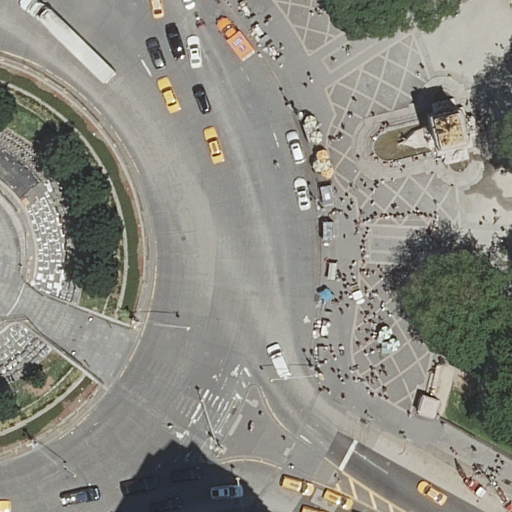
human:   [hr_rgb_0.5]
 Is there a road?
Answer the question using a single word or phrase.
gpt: yes

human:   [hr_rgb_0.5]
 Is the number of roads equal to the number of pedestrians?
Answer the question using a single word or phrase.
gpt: no

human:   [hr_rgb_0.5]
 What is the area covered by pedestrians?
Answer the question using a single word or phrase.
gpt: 366m2

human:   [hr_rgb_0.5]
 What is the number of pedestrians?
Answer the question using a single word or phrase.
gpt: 1

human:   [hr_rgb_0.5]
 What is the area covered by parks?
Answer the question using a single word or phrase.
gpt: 222m2

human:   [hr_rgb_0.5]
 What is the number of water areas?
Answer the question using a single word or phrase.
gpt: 1

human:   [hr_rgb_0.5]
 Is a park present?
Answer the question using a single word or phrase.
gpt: yes

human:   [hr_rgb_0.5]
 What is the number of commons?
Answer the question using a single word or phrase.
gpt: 1

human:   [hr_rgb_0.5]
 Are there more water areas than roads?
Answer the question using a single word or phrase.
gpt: no

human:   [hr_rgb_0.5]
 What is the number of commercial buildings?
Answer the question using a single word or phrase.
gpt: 0

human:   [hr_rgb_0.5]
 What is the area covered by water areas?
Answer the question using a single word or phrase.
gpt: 48m2

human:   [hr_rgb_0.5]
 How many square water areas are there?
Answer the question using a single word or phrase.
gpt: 0

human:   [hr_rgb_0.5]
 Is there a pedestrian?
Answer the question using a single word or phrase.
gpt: yes

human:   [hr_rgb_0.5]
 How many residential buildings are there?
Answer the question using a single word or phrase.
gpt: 0

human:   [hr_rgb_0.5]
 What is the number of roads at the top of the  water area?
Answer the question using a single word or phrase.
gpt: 7

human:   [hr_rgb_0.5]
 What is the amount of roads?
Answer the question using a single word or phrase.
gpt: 21

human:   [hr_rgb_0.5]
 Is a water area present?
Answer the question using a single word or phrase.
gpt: yes

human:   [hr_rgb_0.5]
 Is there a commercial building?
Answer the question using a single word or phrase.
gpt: no

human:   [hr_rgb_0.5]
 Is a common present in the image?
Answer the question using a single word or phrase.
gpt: yes

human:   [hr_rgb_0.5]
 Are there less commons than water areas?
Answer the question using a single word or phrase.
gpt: no

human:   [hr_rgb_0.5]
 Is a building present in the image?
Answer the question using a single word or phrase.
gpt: no

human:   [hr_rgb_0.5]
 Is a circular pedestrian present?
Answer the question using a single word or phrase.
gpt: no

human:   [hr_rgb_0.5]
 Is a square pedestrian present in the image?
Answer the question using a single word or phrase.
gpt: no

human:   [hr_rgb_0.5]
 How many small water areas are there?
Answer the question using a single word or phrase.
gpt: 1

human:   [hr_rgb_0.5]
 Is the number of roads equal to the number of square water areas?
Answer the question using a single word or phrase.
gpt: no

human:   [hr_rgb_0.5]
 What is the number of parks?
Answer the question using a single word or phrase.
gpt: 1

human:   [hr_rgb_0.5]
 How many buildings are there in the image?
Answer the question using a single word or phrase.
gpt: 0

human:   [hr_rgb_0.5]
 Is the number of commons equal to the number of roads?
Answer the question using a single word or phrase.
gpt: no

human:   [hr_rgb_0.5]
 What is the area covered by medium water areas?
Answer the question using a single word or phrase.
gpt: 0m2

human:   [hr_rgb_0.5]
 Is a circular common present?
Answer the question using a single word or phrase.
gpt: no

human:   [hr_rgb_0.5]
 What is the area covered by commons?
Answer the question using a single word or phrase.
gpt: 1561m2

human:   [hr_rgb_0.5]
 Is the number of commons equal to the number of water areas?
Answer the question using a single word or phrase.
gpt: yes

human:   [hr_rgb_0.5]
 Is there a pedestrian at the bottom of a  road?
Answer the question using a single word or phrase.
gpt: yes

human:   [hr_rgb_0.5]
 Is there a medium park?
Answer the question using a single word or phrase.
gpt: yes

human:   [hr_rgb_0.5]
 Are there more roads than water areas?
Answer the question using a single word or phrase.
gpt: yes

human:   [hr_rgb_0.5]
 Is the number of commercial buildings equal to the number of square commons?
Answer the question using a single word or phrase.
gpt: yes

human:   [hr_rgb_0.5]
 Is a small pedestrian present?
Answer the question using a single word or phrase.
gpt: no

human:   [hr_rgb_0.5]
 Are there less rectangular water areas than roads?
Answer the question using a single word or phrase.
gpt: yes

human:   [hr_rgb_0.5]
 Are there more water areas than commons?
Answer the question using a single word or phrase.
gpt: no

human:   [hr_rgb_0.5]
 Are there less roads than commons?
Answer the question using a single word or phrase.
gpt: no

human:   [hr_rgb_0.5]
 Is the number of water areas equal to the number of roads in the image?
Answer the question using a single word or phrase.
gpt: no

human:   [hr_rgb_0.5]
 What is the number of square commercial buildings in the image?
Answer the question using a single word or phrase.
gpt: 0

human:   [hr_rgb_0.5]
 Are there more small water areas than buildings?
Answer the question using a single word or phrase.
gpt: yes

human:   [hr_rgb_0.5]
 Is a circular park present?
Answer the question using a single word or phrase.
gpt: no

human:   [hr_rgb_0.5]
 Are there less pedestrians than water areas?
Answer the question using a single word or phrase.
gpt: no

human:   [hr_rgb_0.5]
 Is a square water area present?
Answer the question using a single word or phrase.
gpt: no

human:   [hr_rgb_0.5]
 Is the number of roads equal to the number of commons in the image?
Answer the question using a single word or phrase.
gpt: no

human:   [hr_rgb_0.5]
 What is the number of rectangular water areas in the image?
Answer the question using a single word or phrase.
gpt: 0

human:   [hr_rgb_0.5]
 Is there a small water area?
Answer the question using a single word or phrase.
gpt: yes

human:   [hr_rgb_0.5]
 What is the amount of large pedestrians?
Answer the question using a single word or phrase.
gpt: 0

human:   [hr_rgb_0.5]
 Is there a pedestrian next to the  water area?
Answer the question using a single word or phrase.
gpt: yes

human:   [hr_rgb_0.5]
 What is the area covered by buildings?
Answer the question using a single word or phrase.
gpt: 0m2

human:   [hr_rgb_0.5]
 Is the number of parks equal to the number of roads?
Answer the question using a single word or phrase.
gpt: no

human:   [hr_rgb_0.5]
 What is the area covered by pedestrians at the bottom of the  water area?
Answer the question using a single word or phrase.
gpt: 366m2

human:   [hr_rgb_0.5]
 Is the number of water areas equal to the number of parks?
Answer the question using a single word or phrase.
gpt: yes

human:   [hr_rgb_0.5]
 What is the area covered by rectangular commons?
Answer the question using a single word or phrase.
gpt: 0m2

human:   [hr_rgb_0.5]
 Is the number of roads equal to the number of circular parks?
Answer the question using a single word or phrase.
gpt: no

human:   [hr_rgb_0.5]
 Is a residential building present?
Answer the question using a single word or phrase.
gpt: no

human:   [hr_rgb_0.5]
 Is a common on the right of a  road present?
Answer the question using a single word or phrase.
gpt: no

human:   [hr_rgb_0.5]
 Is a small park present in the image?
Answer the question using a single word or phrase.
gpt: no

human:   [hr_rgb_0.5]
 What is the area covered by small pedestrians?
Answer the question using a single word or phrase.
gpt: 0m2

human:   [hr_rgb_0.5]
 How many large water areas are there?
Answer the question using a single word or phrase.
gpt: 0

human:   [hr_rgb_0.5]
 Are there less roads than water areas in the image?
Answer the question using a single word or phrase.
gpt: no

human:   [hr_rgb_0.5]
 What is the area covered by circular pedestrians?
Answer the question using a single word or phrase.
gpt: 0m2